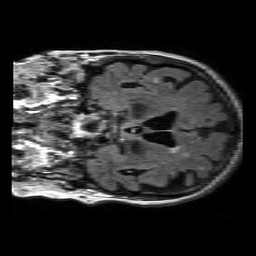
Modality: FLAIR
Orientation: coronal
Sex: female
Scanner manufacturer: philips
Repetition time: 11 s
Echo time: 0.125 s